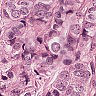
Metastatic tissue present: yes